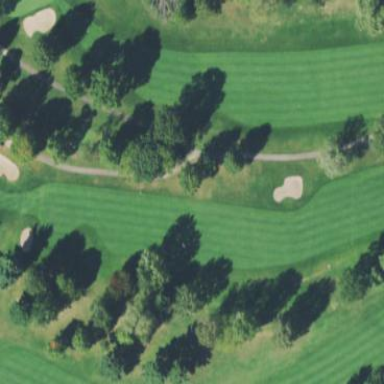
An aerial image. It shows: Grassy area designated as golf fairway.